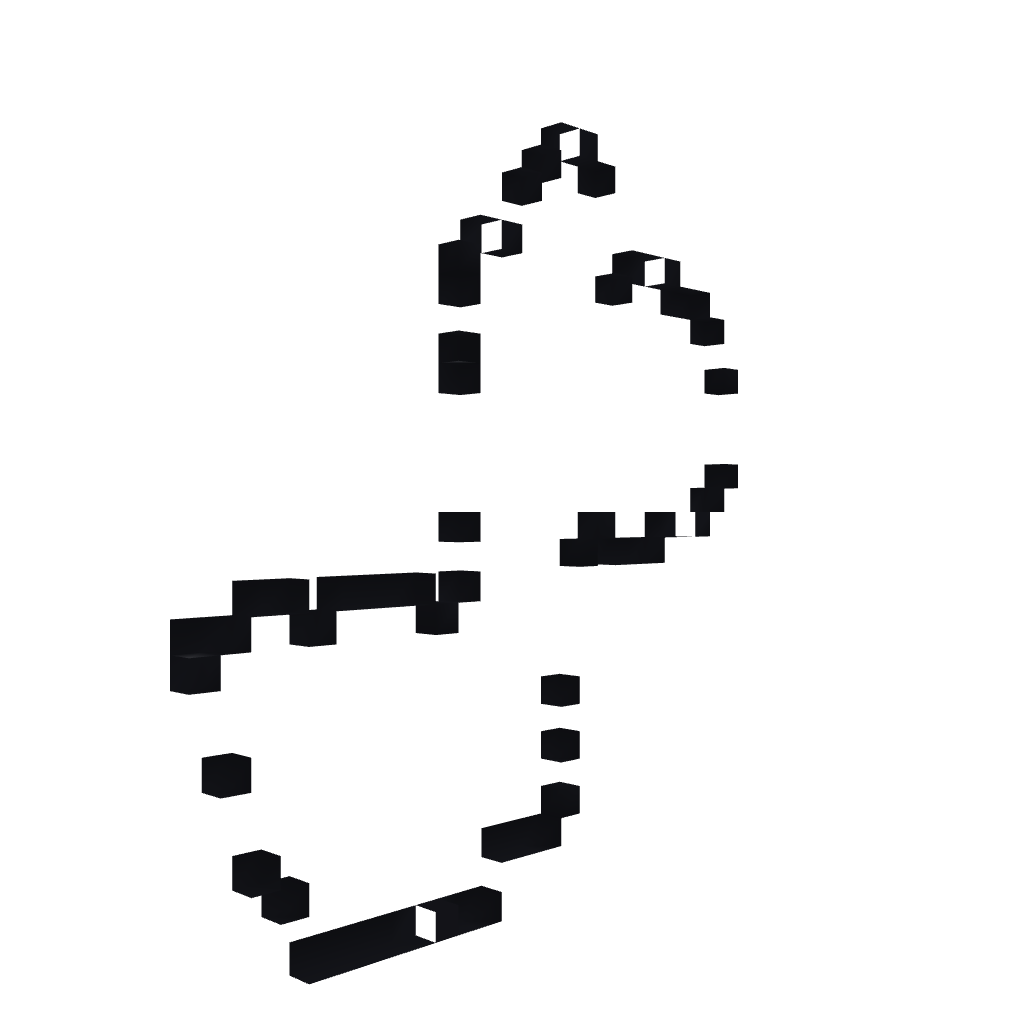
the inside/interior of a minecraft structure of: Yoshi